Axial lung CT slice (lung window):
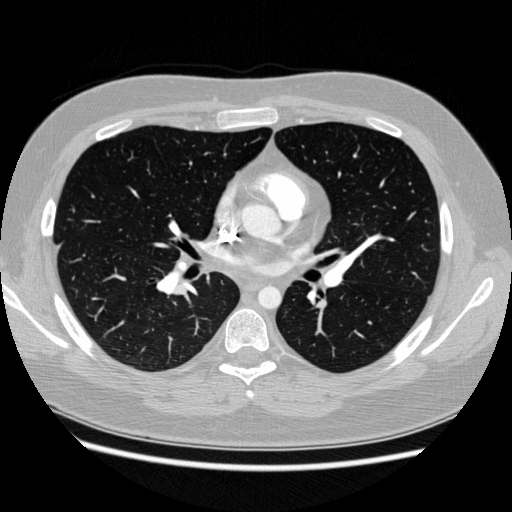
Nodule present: no